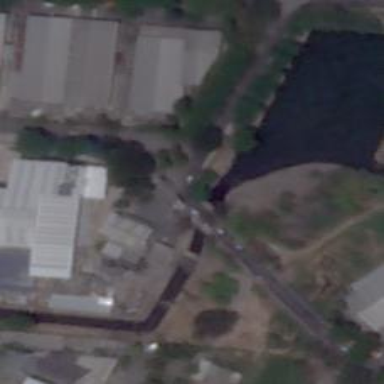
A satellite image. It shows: Tertiary road with bridge.